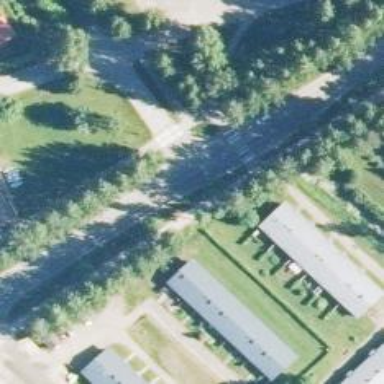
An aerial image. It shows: Footway with asphalt surface and zebra crossing.